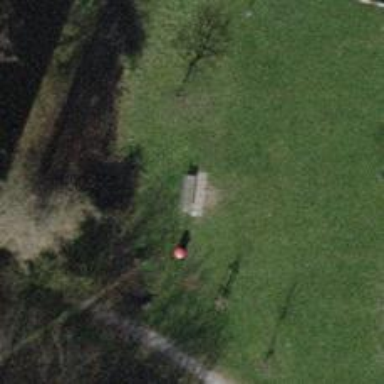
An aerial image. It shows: Brown bench in the vicinity.